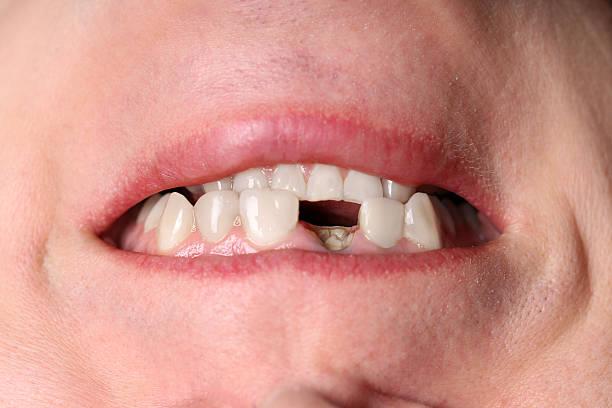
Condition: hypodontia